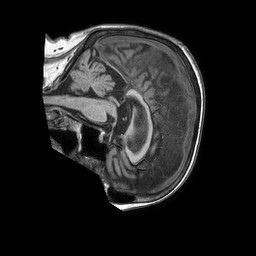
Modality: T1w
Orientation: sagittal
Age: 72
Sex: female
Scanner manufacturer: philips
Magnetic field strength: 1.5 T
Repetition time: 0.007733 s
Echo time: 0.003591 s